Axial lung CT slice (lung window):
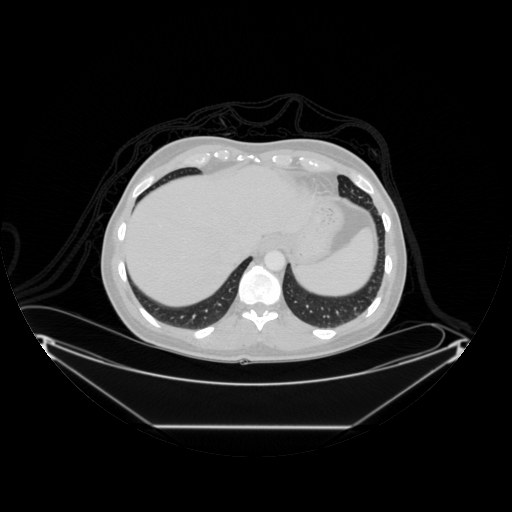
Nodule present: no